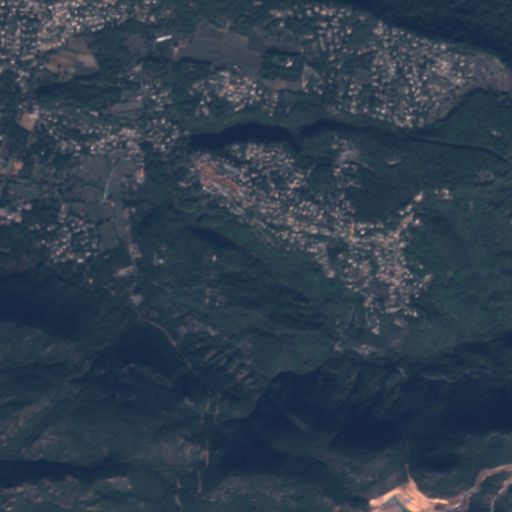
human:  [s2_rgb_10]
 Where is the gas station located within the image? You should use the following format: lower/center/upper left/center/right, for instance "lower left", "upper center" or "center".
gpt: The gas station is located in the upper right of the image.
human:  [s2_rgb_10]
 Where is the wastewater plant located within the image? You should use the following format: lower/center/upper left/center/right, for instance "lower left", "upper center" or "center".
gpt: The wastewater plant is located in the lower right of the image.
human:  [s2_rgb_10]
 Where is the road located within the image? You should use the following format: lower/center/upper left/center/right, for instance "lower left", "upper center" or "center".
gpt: There is no road in the image.